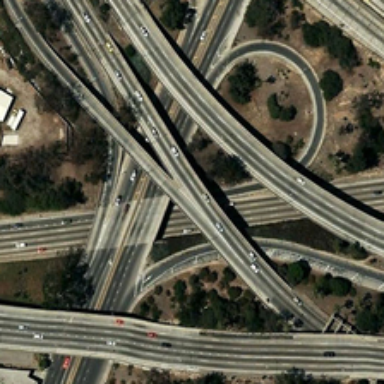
Many green trees are scattered near a complicated viaduct .